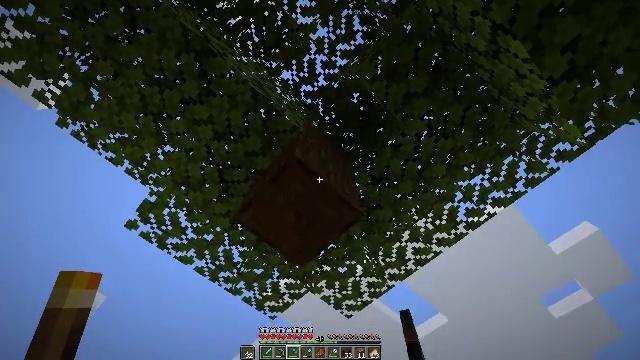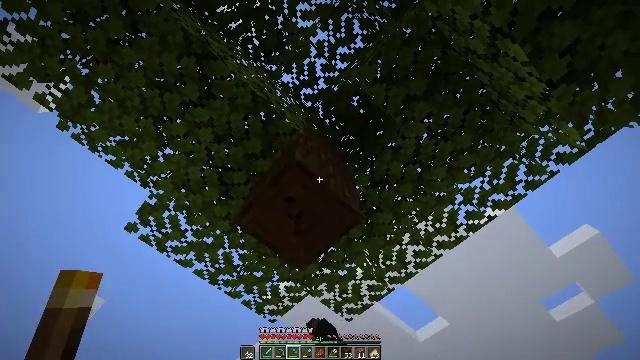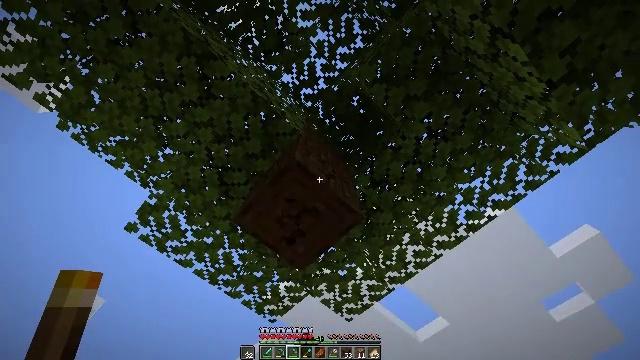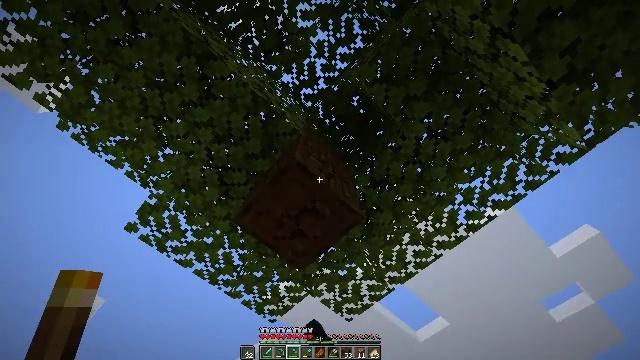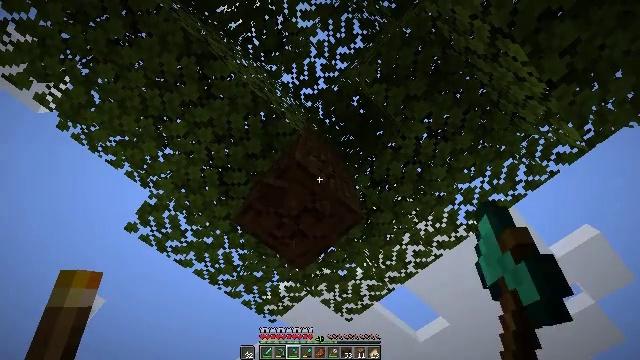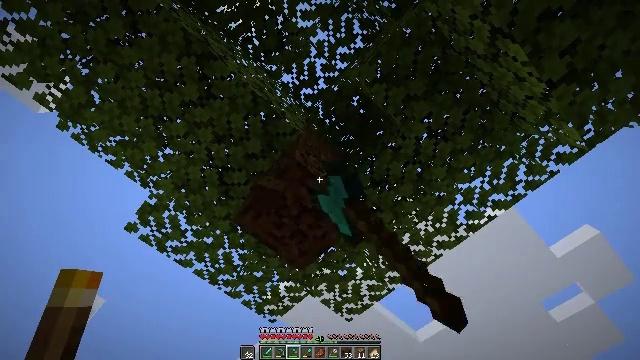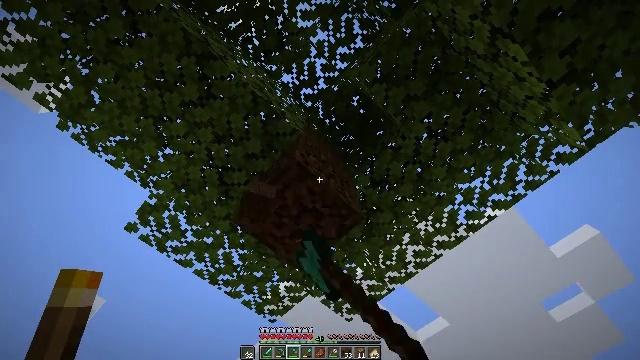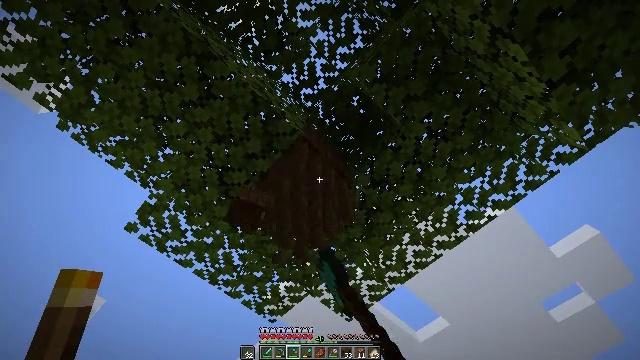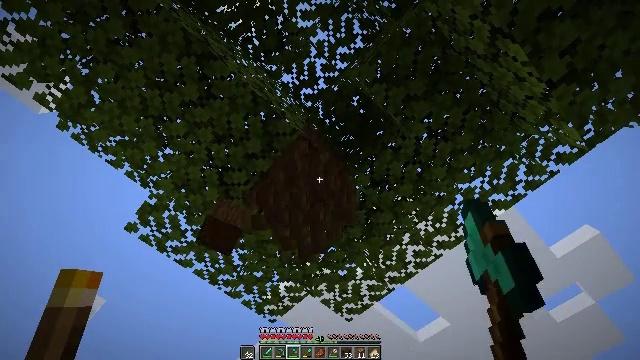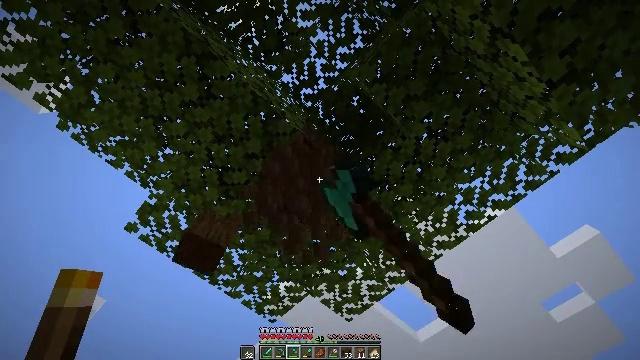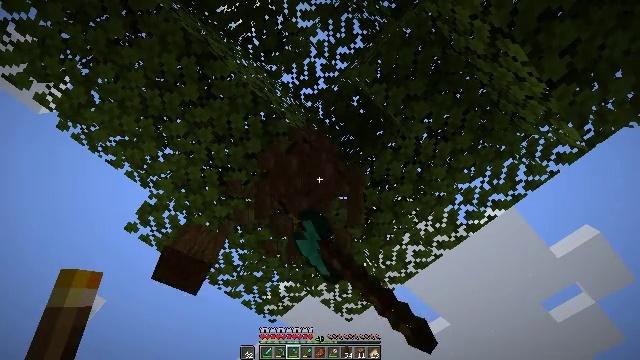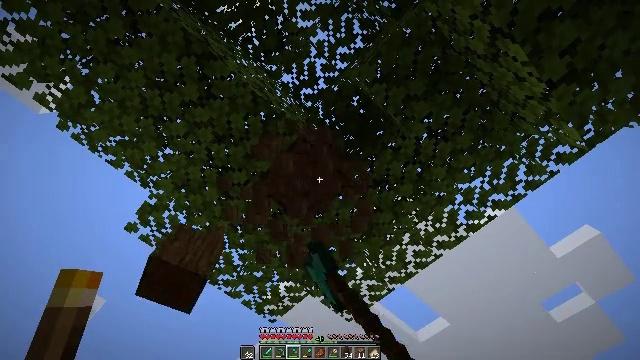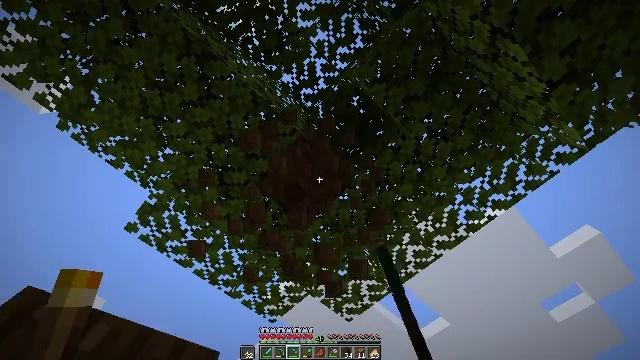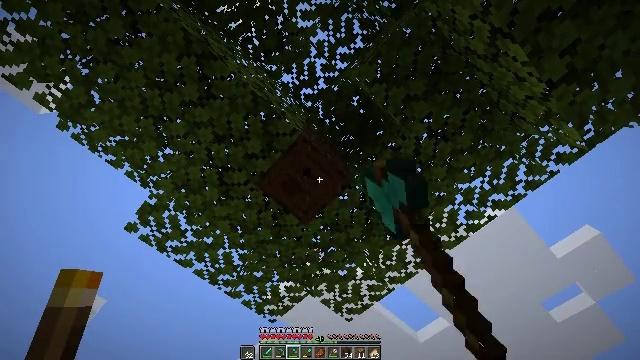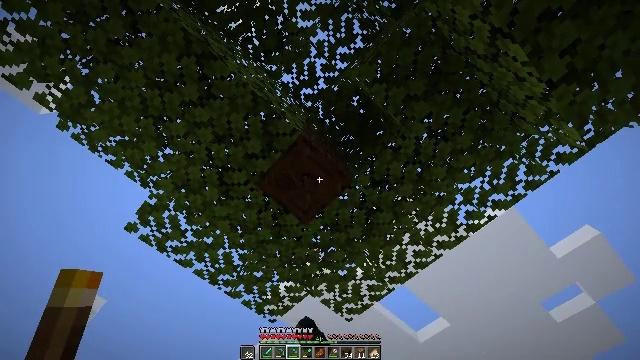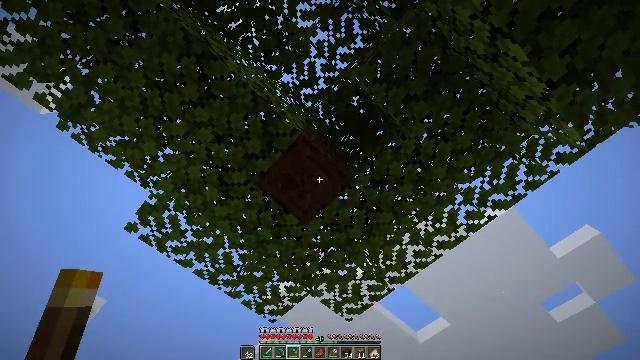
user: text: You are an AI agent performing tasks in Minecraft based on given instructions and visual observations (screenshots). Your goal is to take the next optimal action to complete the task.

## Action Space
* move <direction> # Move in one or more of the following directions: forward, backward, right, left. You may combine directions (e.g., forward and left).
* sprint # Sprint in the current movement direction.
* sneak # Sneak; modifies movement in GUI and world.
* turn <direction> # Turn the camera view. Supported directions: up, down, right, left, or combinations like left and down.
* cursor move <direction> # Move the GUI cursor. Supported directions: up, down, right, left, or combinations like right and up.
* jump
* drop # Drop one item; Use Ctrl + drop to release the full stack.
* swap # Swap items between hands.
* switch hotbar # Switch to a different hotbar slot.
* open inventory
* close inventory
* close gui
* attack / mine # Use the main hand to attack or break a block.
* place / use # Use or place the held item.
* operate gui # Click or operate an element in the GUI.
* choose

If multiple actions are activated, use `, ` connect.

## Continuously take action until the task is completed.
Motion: motion action
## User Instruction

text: Gather dark oak log for crafting.
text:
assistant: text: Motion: attack / mine
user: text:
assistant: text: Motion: attack / mine
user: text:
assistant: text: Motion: attack / mine
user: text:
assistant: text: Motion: attack / mine
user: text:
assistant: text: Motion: attack / mine
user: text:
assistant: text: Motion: attack / mine
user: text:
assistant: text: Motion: attack / mine
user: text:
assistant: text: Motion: attack / mine
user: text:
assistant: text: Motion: attack / mine
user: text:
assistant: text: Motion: attack / mine
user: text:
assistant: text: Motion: attack / mine
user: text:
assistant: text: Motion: attack / mine
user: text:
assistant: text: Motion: attack / mine
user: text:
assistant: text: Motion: attack / mine
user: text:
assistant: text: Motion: attack / mine
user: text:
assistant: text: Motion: attack / mine
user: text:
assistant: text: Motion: attack / mine
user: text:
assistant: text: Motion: attack / mine
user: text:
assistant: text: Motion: attack / mine
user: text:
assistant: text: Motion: attack / mine
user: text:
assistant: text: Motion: attack / mine
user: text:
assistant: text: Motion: attack / mine
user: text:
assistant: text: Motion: attack / mine
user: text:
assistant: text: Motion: attack / mine
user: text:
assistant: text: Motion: attack / mine
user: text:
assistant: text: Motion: attack / mine
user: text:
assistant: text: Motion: attack / mine
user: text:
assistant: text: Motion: turn left and down
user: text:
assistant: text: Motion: turn left and down
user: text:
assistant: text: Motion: turn left and down